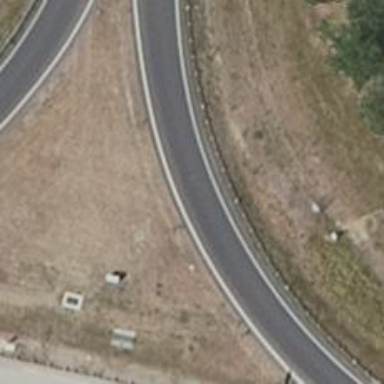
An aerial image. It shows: Motorway link.